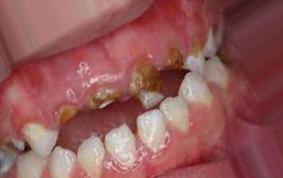
Condition: Caries